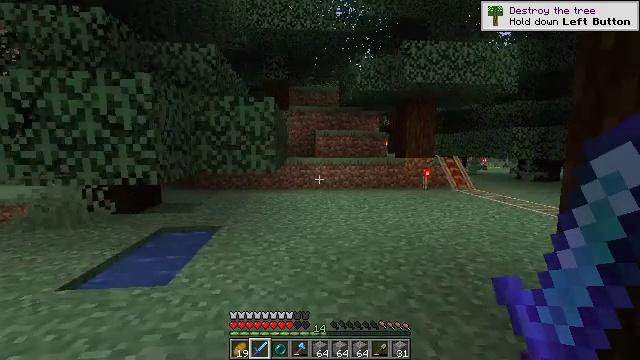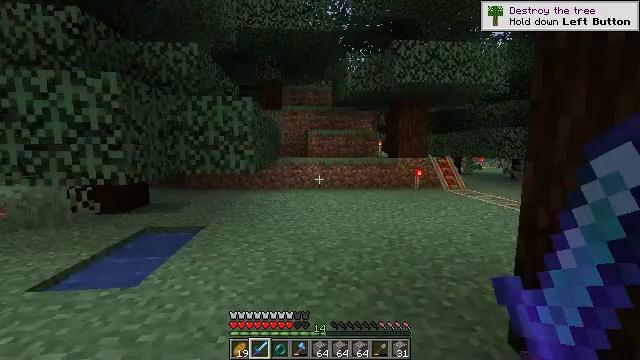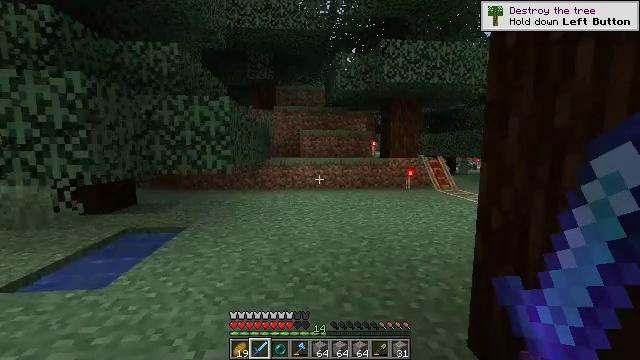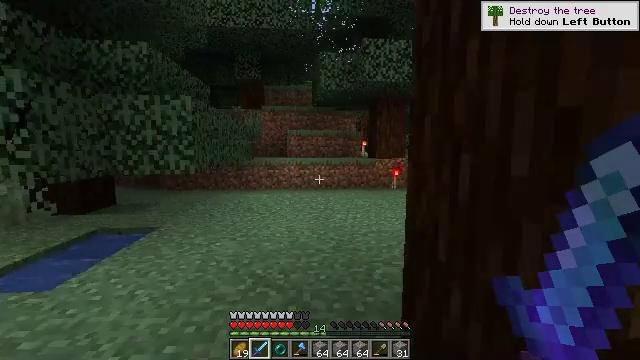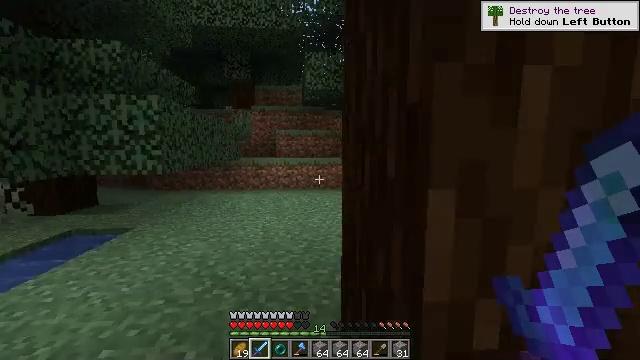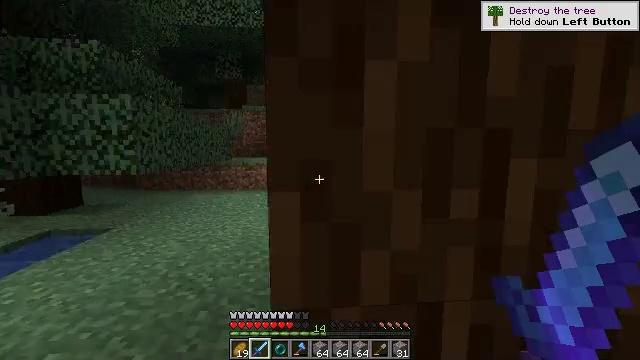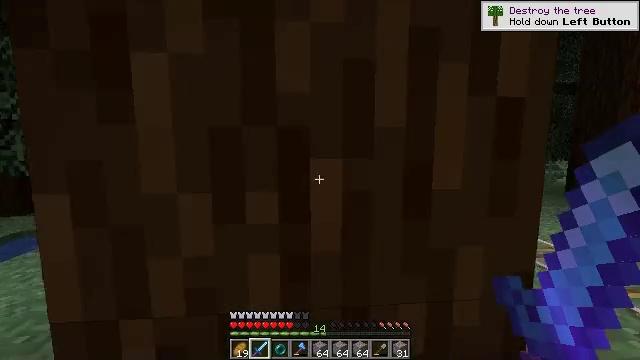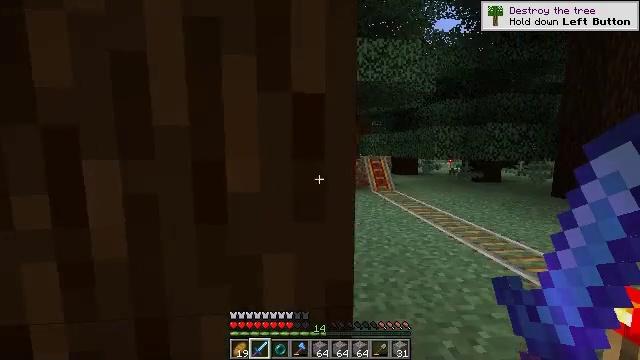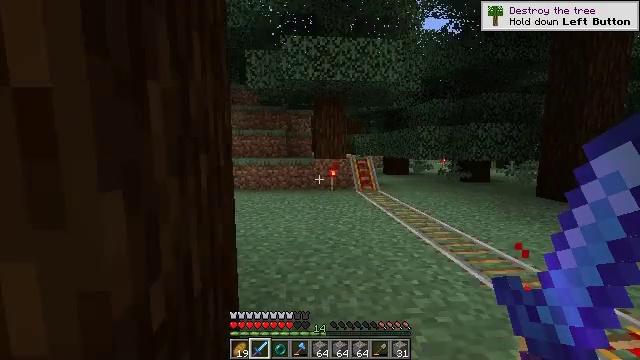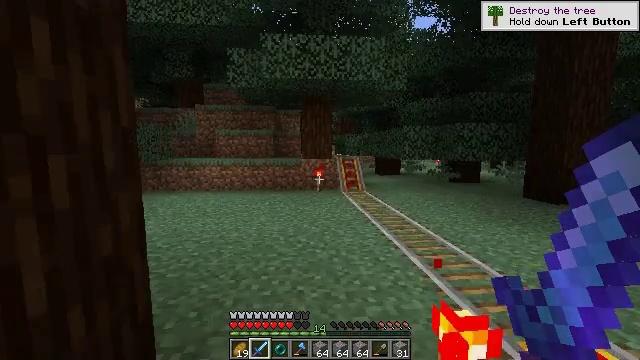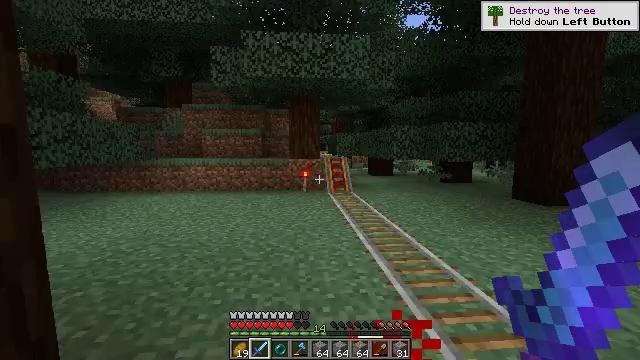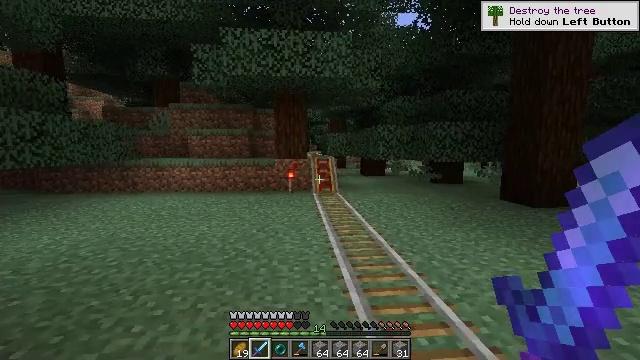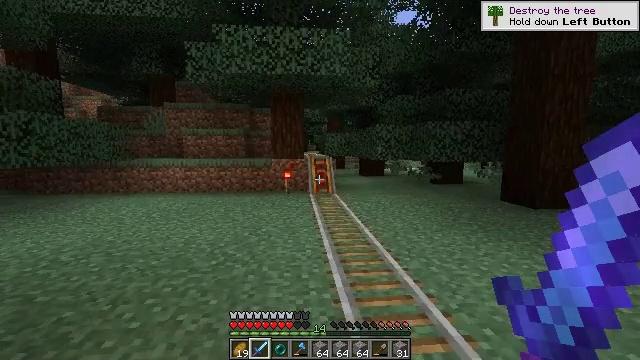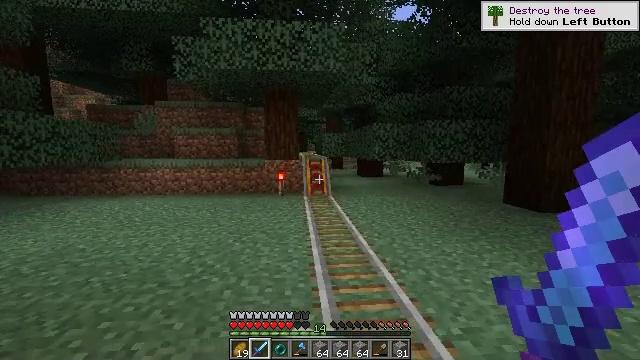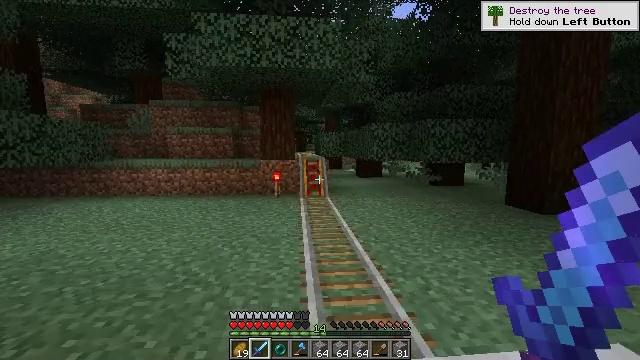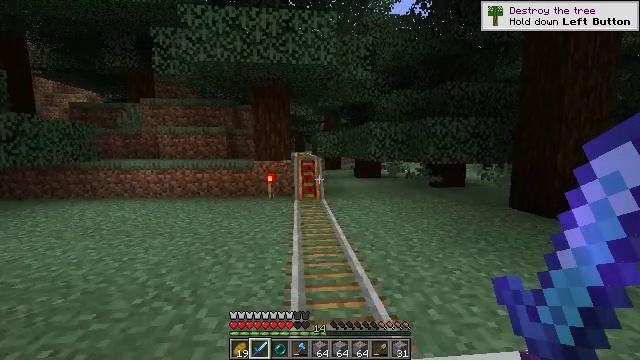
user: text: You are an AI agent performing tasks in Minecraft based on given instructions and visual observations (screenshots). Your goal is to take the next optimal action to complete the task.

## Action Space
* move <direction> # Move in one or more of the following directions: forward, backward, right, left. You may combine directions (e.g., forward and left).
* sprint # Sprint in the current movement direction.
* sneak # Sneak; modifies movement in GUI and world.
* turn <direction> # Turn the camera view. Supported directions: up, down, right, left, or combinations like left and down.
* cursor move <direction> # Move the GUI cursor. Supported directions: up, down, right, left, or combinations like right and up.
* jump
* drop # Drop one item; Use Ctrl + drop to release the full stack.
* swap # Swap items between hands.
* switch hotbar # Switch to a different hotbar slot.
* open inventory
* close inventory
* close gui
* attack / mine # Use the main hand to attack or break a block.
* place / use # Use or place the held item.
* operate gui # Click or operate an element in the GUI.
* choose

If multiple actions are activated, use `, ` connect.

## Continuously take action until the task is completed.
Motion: motion action
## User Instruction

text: Remove the torch from its spot.
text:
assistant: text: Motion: no_op
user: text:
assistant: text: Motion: no_op
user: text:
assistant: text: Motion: no_op
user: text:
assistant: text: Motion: no_op
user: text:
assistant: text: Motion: no_op
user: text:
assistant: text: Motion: no_op
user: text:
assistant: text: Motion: no_op
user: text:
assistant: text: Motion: no_op
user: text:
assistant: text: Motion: no_op
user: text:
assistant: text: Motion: no_op
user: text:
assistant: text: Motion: no_op
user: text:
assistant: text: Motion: no_op
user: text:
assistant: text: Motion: no_op
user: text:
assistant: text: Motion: no_op
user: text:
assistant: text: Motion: no_op
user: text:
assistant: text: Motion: no_op
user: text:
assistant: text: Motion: no_op
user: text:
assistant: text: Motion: no_op
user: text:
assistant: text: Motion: no_op
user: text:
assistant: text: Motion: no_op
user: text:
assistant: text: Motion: no_op
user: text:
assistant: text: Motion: no_op
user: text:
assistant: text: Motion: no_op
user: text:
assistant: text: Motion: no_op
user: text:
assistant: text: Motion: no_op
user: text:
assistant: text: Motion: no_op
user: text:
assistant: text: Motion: no_op
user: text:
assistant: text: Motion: no_op
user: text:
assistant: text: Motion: no_op
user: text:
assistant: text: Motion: no_op